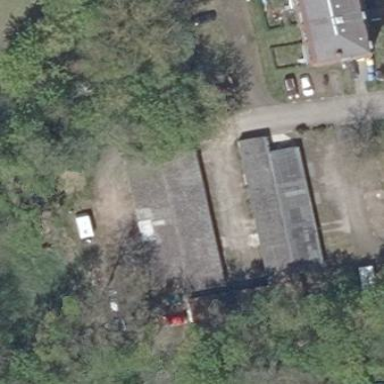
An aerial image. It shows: Group of garages.